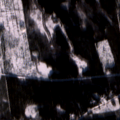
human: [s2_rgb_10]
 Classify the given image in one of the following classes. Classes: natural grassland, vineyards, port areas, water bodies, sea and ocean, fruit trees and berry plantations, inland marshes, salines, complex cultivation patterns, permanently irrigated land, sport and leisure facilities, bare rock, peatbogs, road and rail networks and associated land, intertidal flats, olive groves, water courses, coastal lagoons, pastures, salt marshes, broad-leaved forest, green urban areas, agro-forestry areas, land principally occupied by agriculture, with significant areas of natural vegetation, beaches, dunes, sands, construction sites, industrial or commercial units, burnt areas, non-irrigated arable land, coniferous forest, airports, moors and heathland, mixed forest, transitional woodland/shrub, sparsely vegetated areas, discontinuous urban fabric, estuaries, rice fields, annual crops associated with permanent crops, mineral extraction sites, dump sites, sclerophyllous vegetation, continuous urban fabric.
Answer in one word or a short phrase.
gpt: mixed forest, transitional woodland/shrub